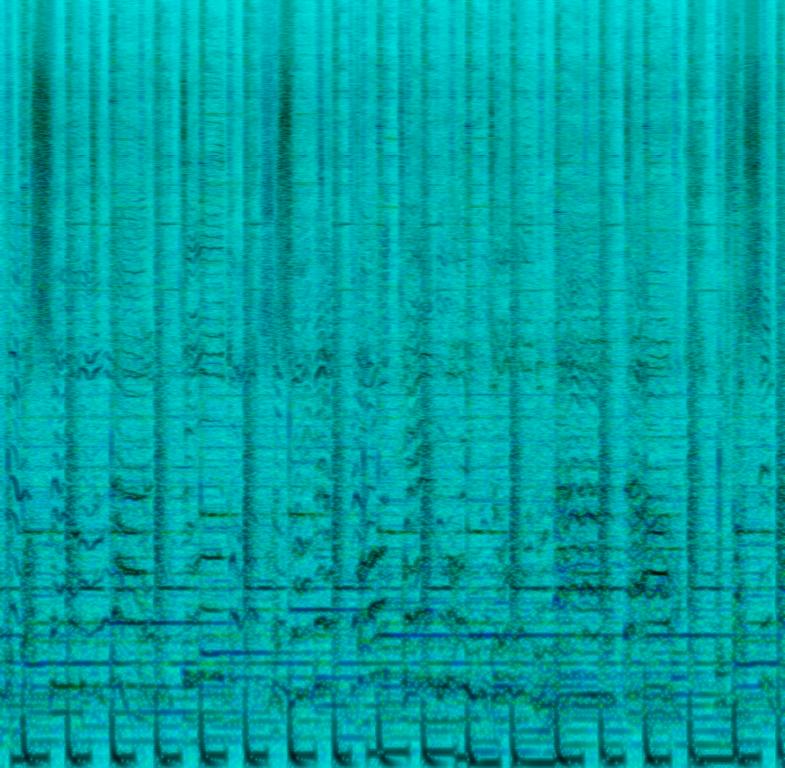
This is a pop R&B song in Portuguese. The song has a cheerful and fun effect to it, and the four on the floor style helps in creating the feeling of dancing. The singers are a man and woman with smooth vocals, singing a duet - harmonically.